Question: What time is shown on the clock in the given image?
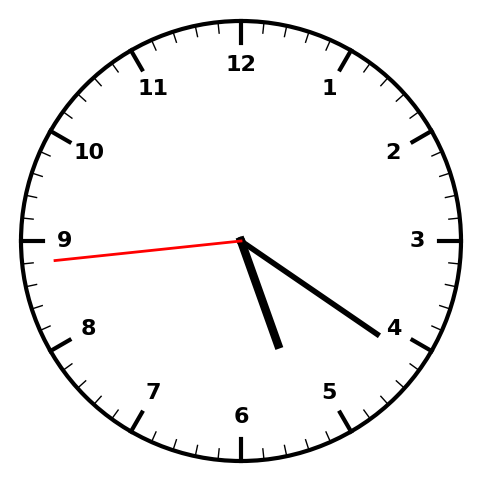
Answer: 05:20:44